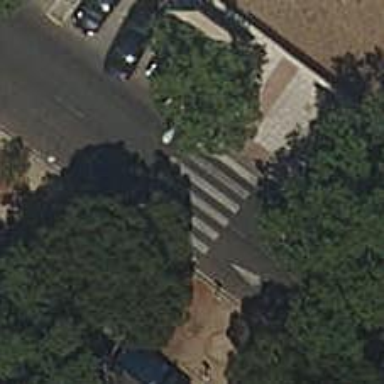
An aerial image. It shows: Zebra crossing on the road.